Question: i'm starting to using the new version of Eclipse , version 3.7 (Eclipse Indigo).
My problem is simple, i'm developing in JSF 2.0 using GlassFish 3.0 as a server, if i try:
'''
<img src="./images/services/1.jpg" alt="" /> <!-- it work -->
<img src="./images/about_us/1.jpg" alt="" /> <!-- it not work -->
'''
Structure of the project:

I really don't understand why this is happening folks.
Any idea ?
Best regards,
Valter Henrique.
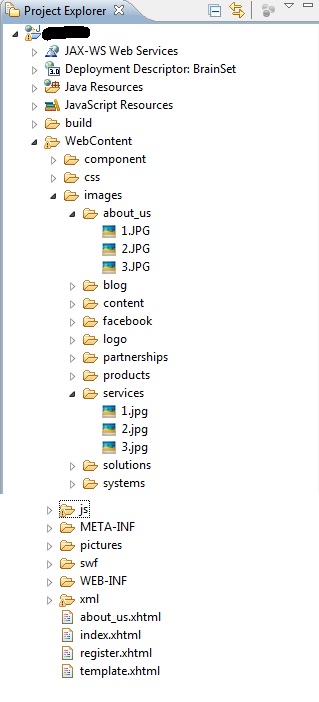
Answer: My problem was that I was working with Netbeans before and now I'm starting to working with Eclipse (Indigo version).
My solution was refresh my project, I didn't know I have to do this, I used netbeans before, where is not necessary do this kind of operation.